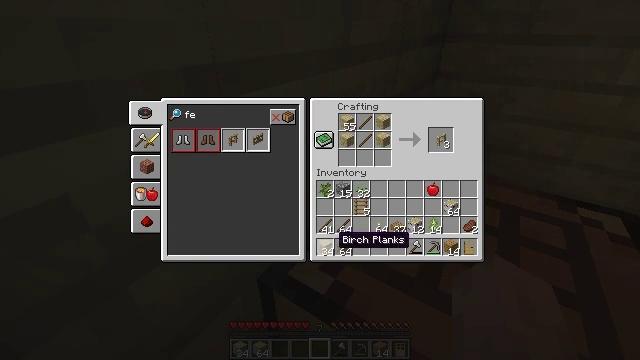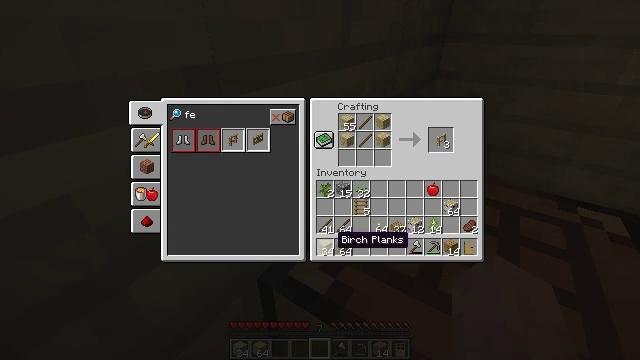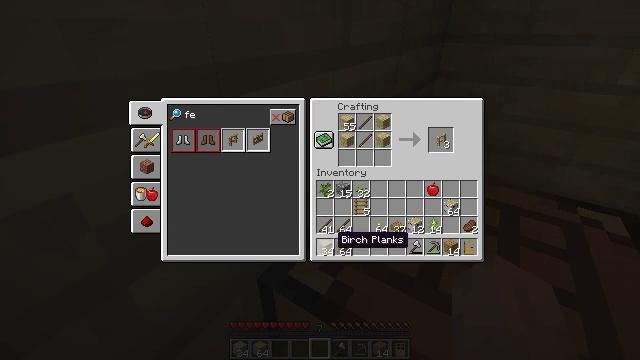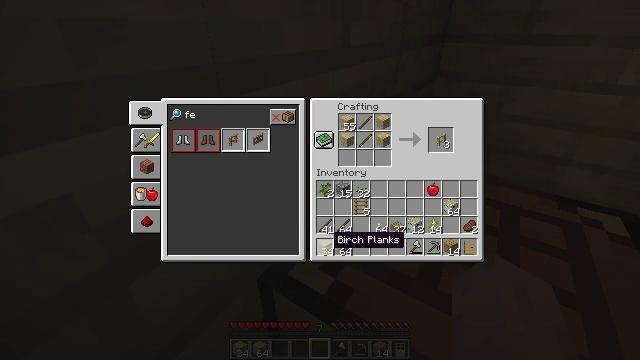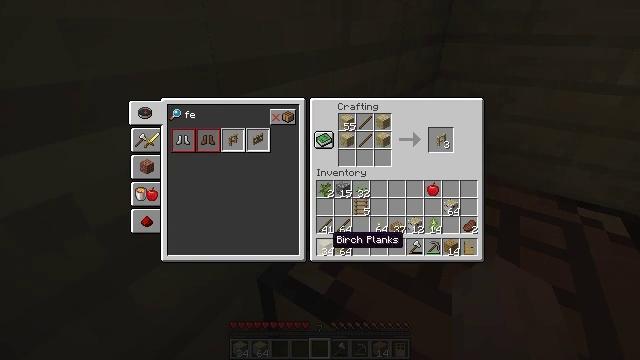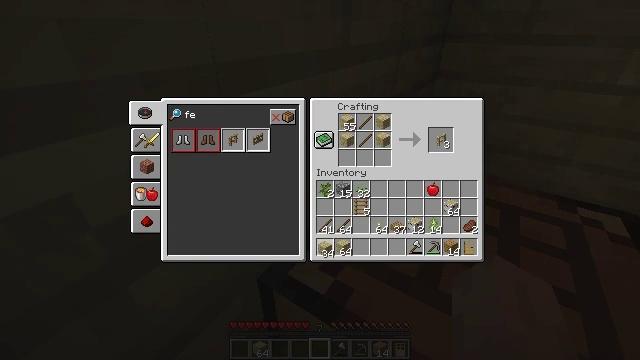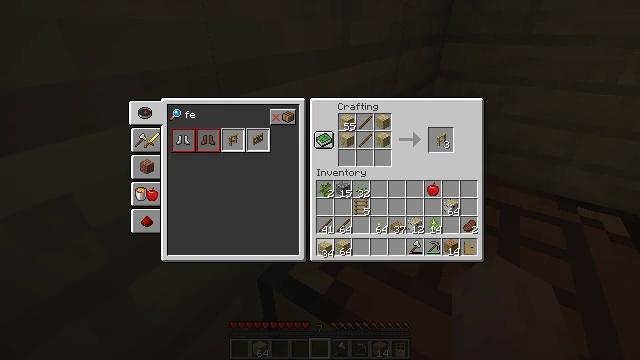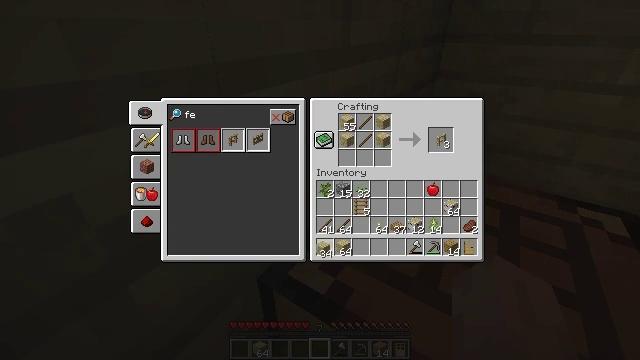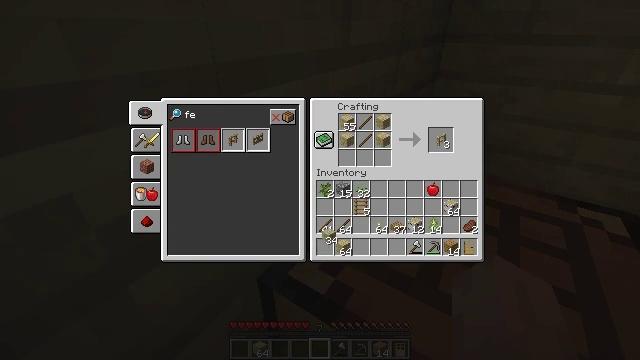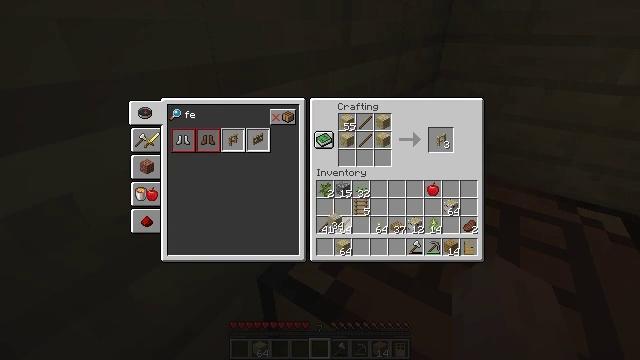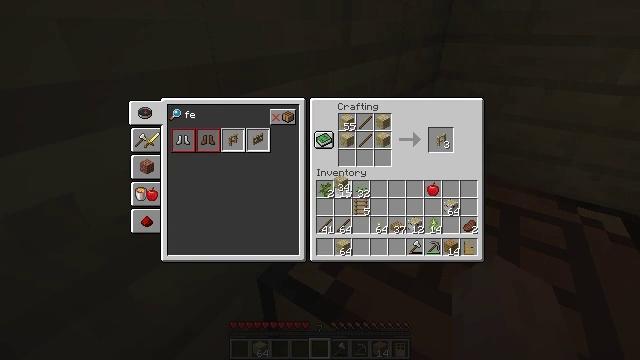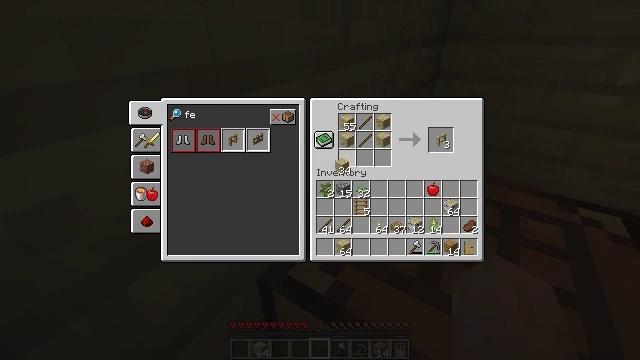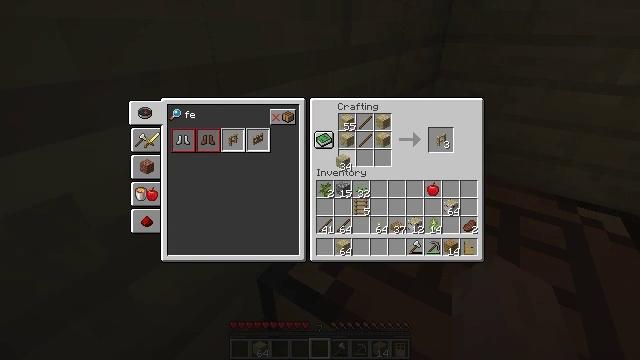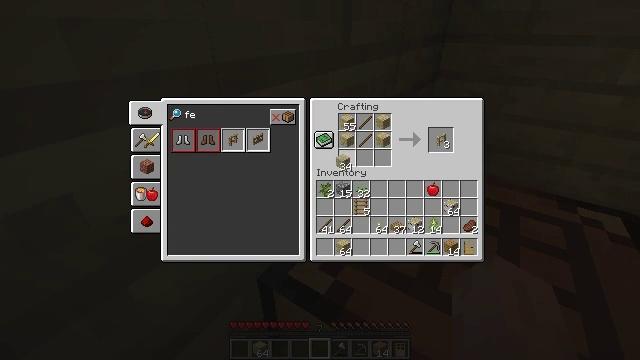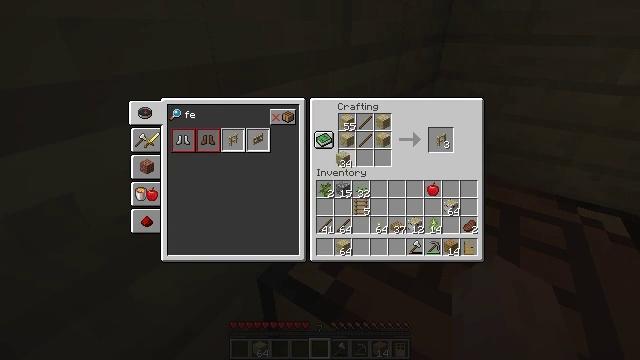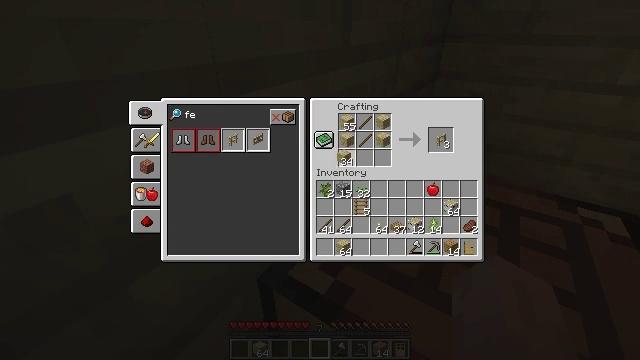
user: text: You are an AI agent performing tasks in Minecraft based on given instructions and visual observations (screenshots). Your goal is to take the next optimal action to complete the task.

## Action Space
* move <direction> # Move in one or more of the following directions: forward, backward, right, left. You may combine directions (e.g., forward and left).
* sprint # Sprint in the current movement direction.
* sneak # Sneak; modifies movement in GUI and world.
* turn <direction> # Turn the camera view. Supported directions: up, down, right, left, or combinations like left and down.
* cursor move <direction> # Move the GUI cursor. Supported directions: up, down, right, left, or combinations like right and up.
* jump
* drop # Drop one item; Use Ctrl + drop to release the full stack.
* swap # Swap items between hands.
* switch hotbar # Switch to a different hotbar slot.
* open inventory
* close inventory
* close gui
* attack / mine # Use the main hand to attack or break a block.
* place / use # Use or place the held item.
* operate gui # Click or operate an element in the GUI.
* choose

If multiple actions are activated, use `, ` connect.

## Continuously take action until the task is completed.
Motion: motion action
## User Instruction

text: Combine wooden planks with sticks to craft a birch fence.
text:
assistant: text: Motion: no_op
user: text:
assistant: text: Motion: no_op
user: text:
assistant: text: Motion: no_op
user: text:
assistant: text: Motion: no_op
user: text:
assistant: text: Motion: operate gui
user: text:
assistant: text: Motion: operate gui
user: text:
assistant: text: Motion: operate gui
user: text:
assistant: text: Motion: cursor move up
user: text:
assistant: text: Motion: cursor move up
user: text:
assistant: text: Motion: cursor move up
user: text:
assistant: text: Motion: cursor move up
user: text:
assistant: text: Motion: no_op
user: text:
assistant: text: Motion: no_op
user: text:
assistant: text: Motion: no_op
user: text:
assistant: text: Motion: no_op
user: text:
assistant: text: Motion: no_op
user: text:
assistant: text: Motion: no_op
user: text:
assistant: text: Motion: no_op
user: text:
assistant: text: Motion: no_op
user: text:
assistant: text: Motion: no_op
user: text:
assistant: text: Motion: no_op
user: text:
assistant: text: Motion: no_op
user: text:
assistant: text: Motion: no_op
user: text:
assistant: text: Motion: no_op
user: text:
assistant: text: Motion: no_op
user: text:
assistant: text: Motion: no_op
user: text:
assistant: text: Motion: operate gui
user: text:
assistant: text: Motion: operate gui
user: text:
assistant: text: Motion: operate gui
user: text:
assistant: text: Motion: no_op